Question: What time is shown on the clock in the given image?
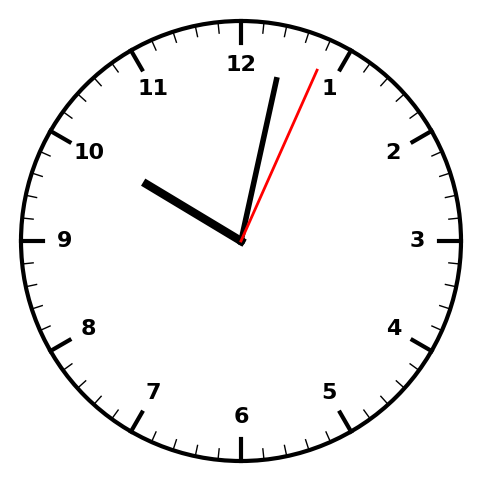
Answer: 10:02:04